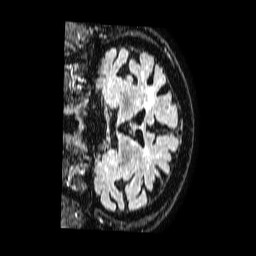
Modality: FLAIR
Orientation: coronal
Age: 78
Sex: male
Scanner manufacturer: philips
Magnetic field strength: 1.5 T
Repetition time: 4.8 s
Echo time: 0.3 s